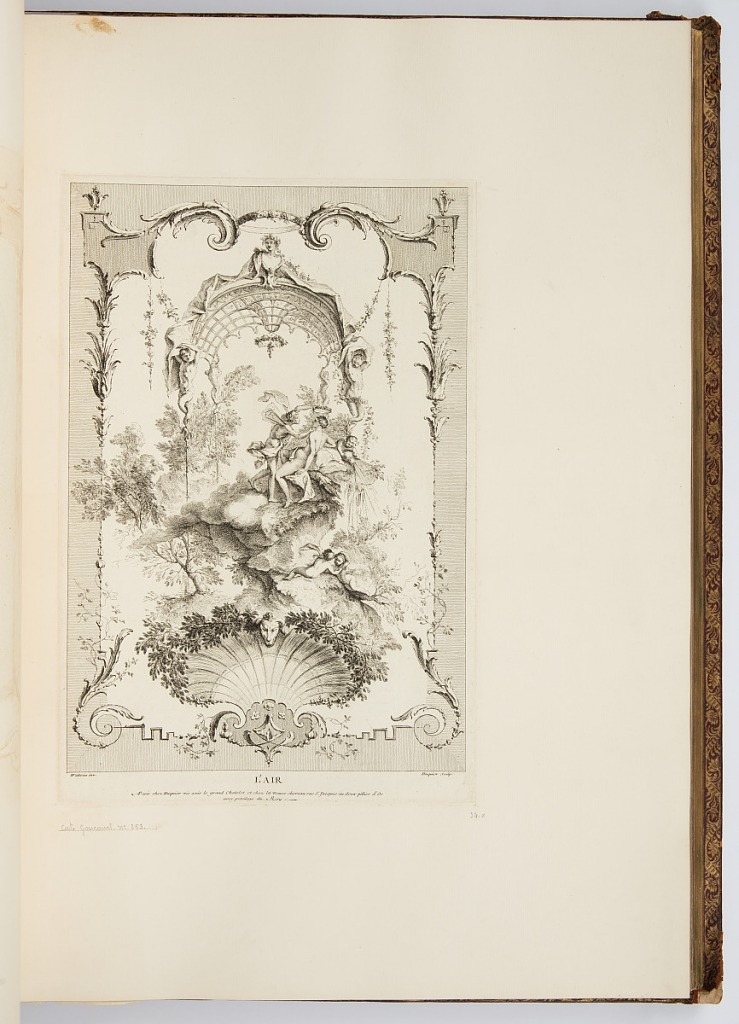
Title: L'Air
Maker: Antoine Watteau, French, 1684–1721
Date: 1723-1735
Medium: Etching on laid paper
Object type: Bound print
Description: Page of arabesque ornamentation with a central vignette of the winged wind god Zephyrus crowning Flora who is leaned against a rock. The figures are under a baldachin supported by anguipeds, and the landscape is situated above a shell shaped cartouche with a sheep head at the bottom. The plate is signed.